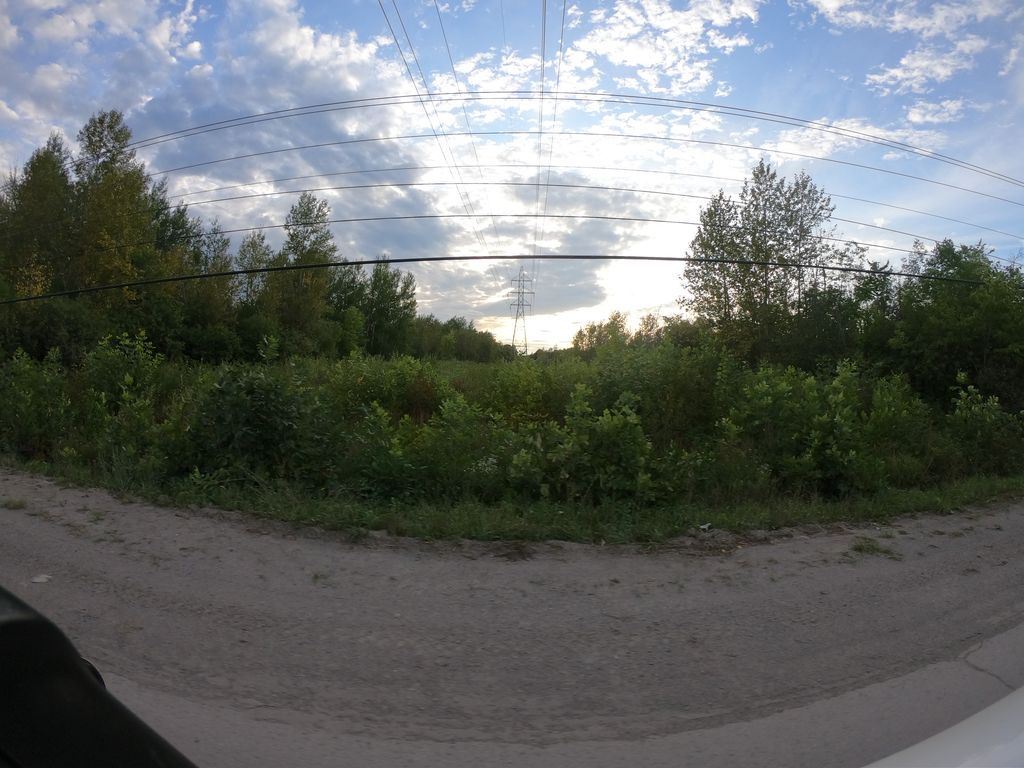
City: ottawa-gatineau